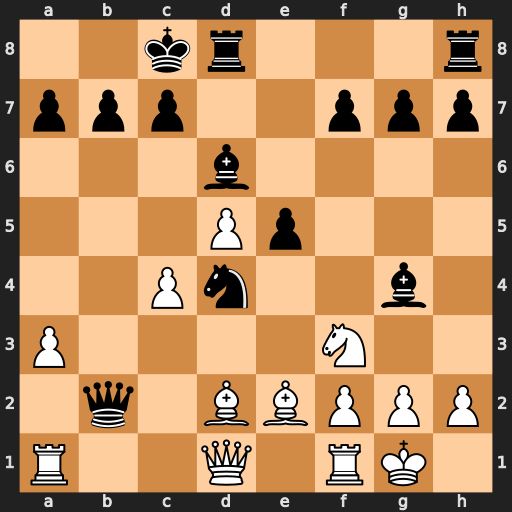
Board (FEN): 2kr3r/ppp2ppp/3b4/3Pp3/2Pn2b1/P4N2/1q1BBPPP/R2Q1RK1
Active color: w
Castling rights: -
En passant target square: -
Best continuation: Nxd4 Qxd4 Bxg4+